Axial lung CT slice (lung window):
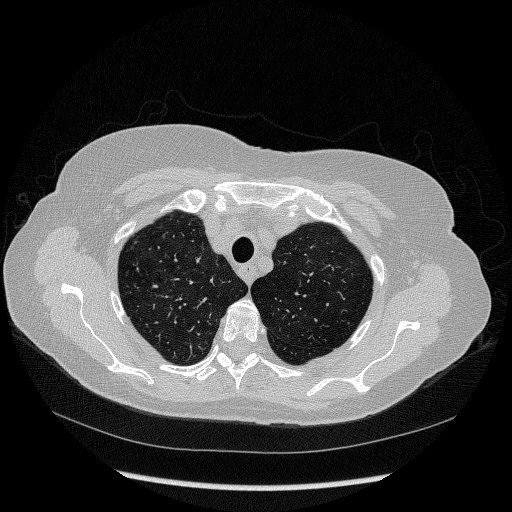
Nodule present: no